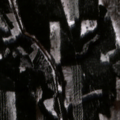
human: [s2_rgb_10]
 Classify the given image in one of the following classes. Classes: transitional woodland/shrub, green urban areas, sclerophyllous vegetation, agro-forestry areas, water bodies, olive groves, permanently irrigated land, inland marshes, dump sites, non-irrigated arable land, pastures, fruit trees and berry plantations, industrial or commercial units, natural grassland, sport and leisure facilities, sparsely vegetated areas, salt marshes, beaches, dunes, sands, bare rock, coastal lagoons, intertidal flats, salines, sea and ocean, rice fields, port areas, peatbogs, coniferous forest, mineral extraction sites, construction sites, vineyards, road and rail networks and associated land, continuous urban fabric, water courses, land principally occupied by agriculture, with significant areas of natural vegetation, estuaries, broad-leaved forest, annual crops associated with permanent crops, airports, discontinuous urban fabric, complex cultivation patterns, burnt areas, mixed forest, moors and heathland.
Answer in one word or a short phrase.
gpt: land principally occupied by agriculture, with significant areas of natural vegetation, coniferous forest, mixed forest, transitional woodland/shrub